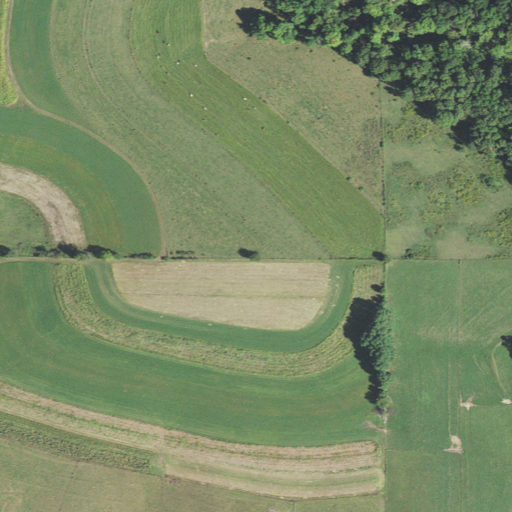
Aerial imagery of ridge(s) in Wisconsin named Wang Ridge containing pasture and deciduous forest